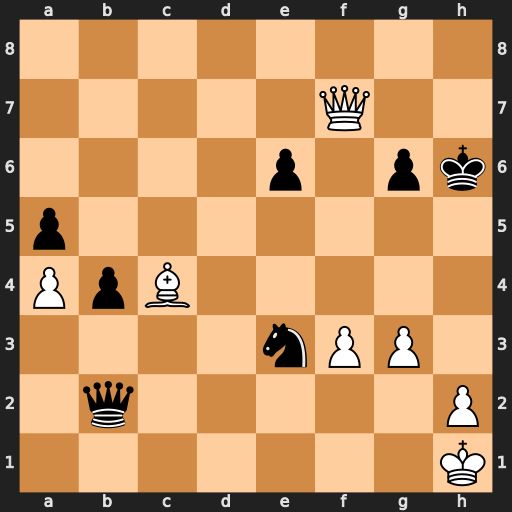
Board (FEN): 8/5Q2/4p1pk/p7/PpB5/4nPP1/1q5P/7K
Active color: w
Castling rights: -
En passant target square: -
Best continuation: Qf4+ Kg7 Qxe3